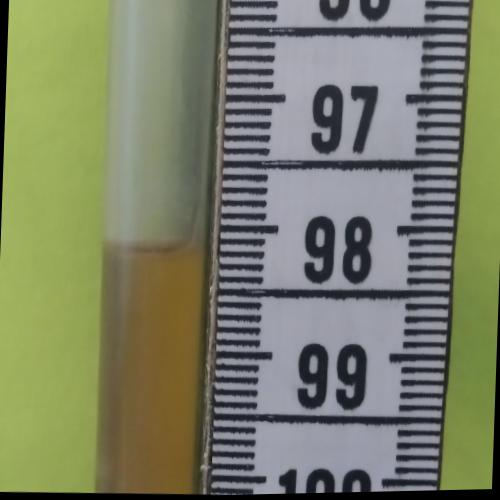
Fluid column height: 98.2 cm